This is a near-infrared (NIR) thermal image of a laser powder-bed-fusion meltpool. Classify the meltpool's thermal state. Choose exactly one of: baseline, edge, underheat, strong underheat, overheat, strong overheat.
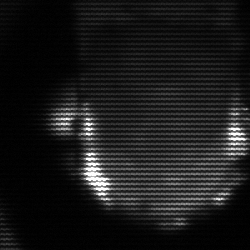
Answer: baseline